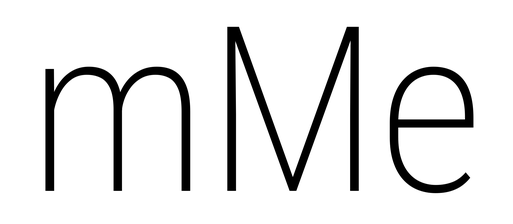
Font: Roboto_Condensed_ExtraLight